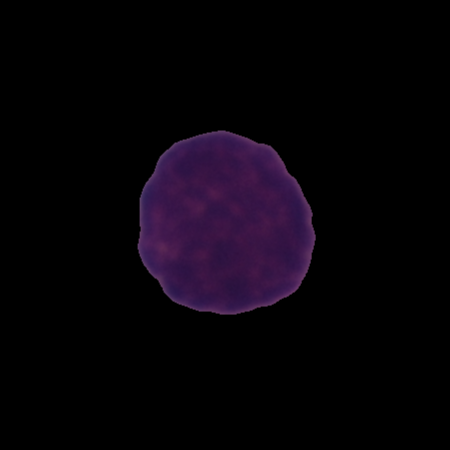
Label: healthy